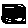
Label: hexagon